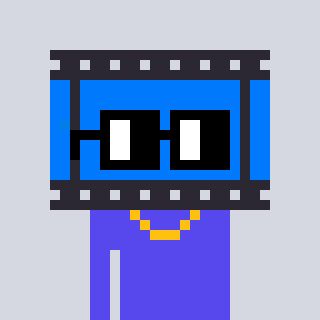
a pixel art character with square black glasses, a film strip-shaped head and a computerblue-colored body on a cool background